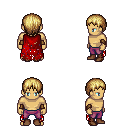
a pixel art fantasy rpg character, male body template, human, tanned skin, red tattered cape, magenta pants, blonde plain hairstyle, leather bracers, brown shoes, four views (front, back, left, right), 2x2 character sprite sheet, small pixel art, hard edges, no anti-aliasing